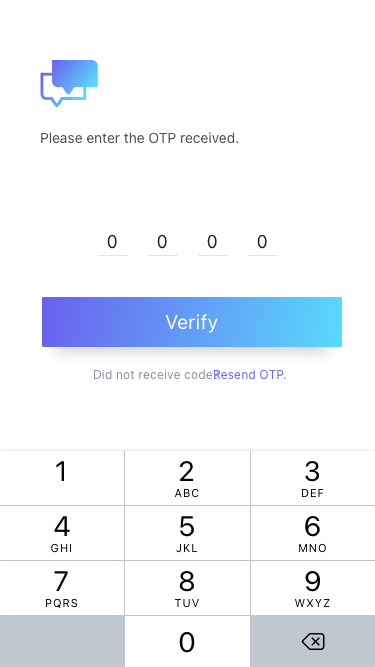
Text in this UI design:
Please enter the OTP received.
0
0
0
0
Verify
Did not receive code?
Resend OTP.